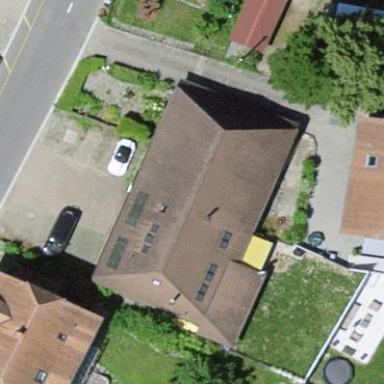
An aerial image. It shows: Residential building.